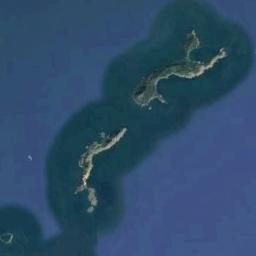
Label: island